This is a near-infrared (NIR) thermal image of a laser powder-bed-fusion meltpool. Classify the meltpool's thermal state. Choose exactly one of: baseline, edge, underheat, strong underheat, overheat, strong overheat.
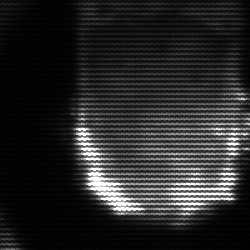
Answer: baseline